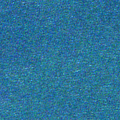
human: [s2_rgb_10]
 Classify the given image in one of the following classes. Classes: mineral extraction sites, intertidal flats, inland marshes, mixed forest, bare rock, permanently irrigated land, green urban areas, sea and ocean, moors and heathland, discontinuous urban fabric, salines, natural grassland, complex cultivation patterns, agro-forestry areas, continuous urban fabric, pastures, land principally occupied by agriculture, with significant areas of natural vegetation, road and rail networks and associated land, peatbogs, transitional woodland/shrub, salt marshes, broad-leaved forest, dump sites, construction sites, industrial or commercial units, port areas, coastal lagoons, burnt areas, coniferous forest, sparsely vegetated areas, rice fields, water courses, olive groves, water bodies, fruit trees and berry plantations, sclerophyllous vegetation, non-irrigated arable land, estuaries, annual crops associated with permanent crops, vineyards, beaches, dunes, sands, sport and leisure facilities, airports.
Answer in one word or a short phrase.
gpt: sea and ocean